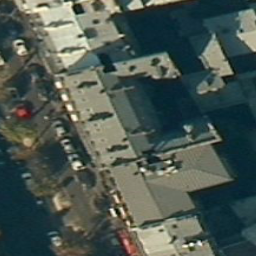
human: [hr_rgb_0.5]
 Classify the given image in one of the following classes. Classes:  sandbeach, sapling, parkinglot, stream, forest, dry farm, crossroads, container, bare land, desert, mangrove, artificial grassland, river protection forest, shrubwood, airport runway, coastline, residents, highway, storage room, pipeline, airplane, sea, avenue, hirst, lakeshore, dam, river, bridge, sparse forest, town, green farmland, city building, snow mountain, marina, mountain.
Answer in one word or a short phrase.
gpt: city building